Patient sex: F
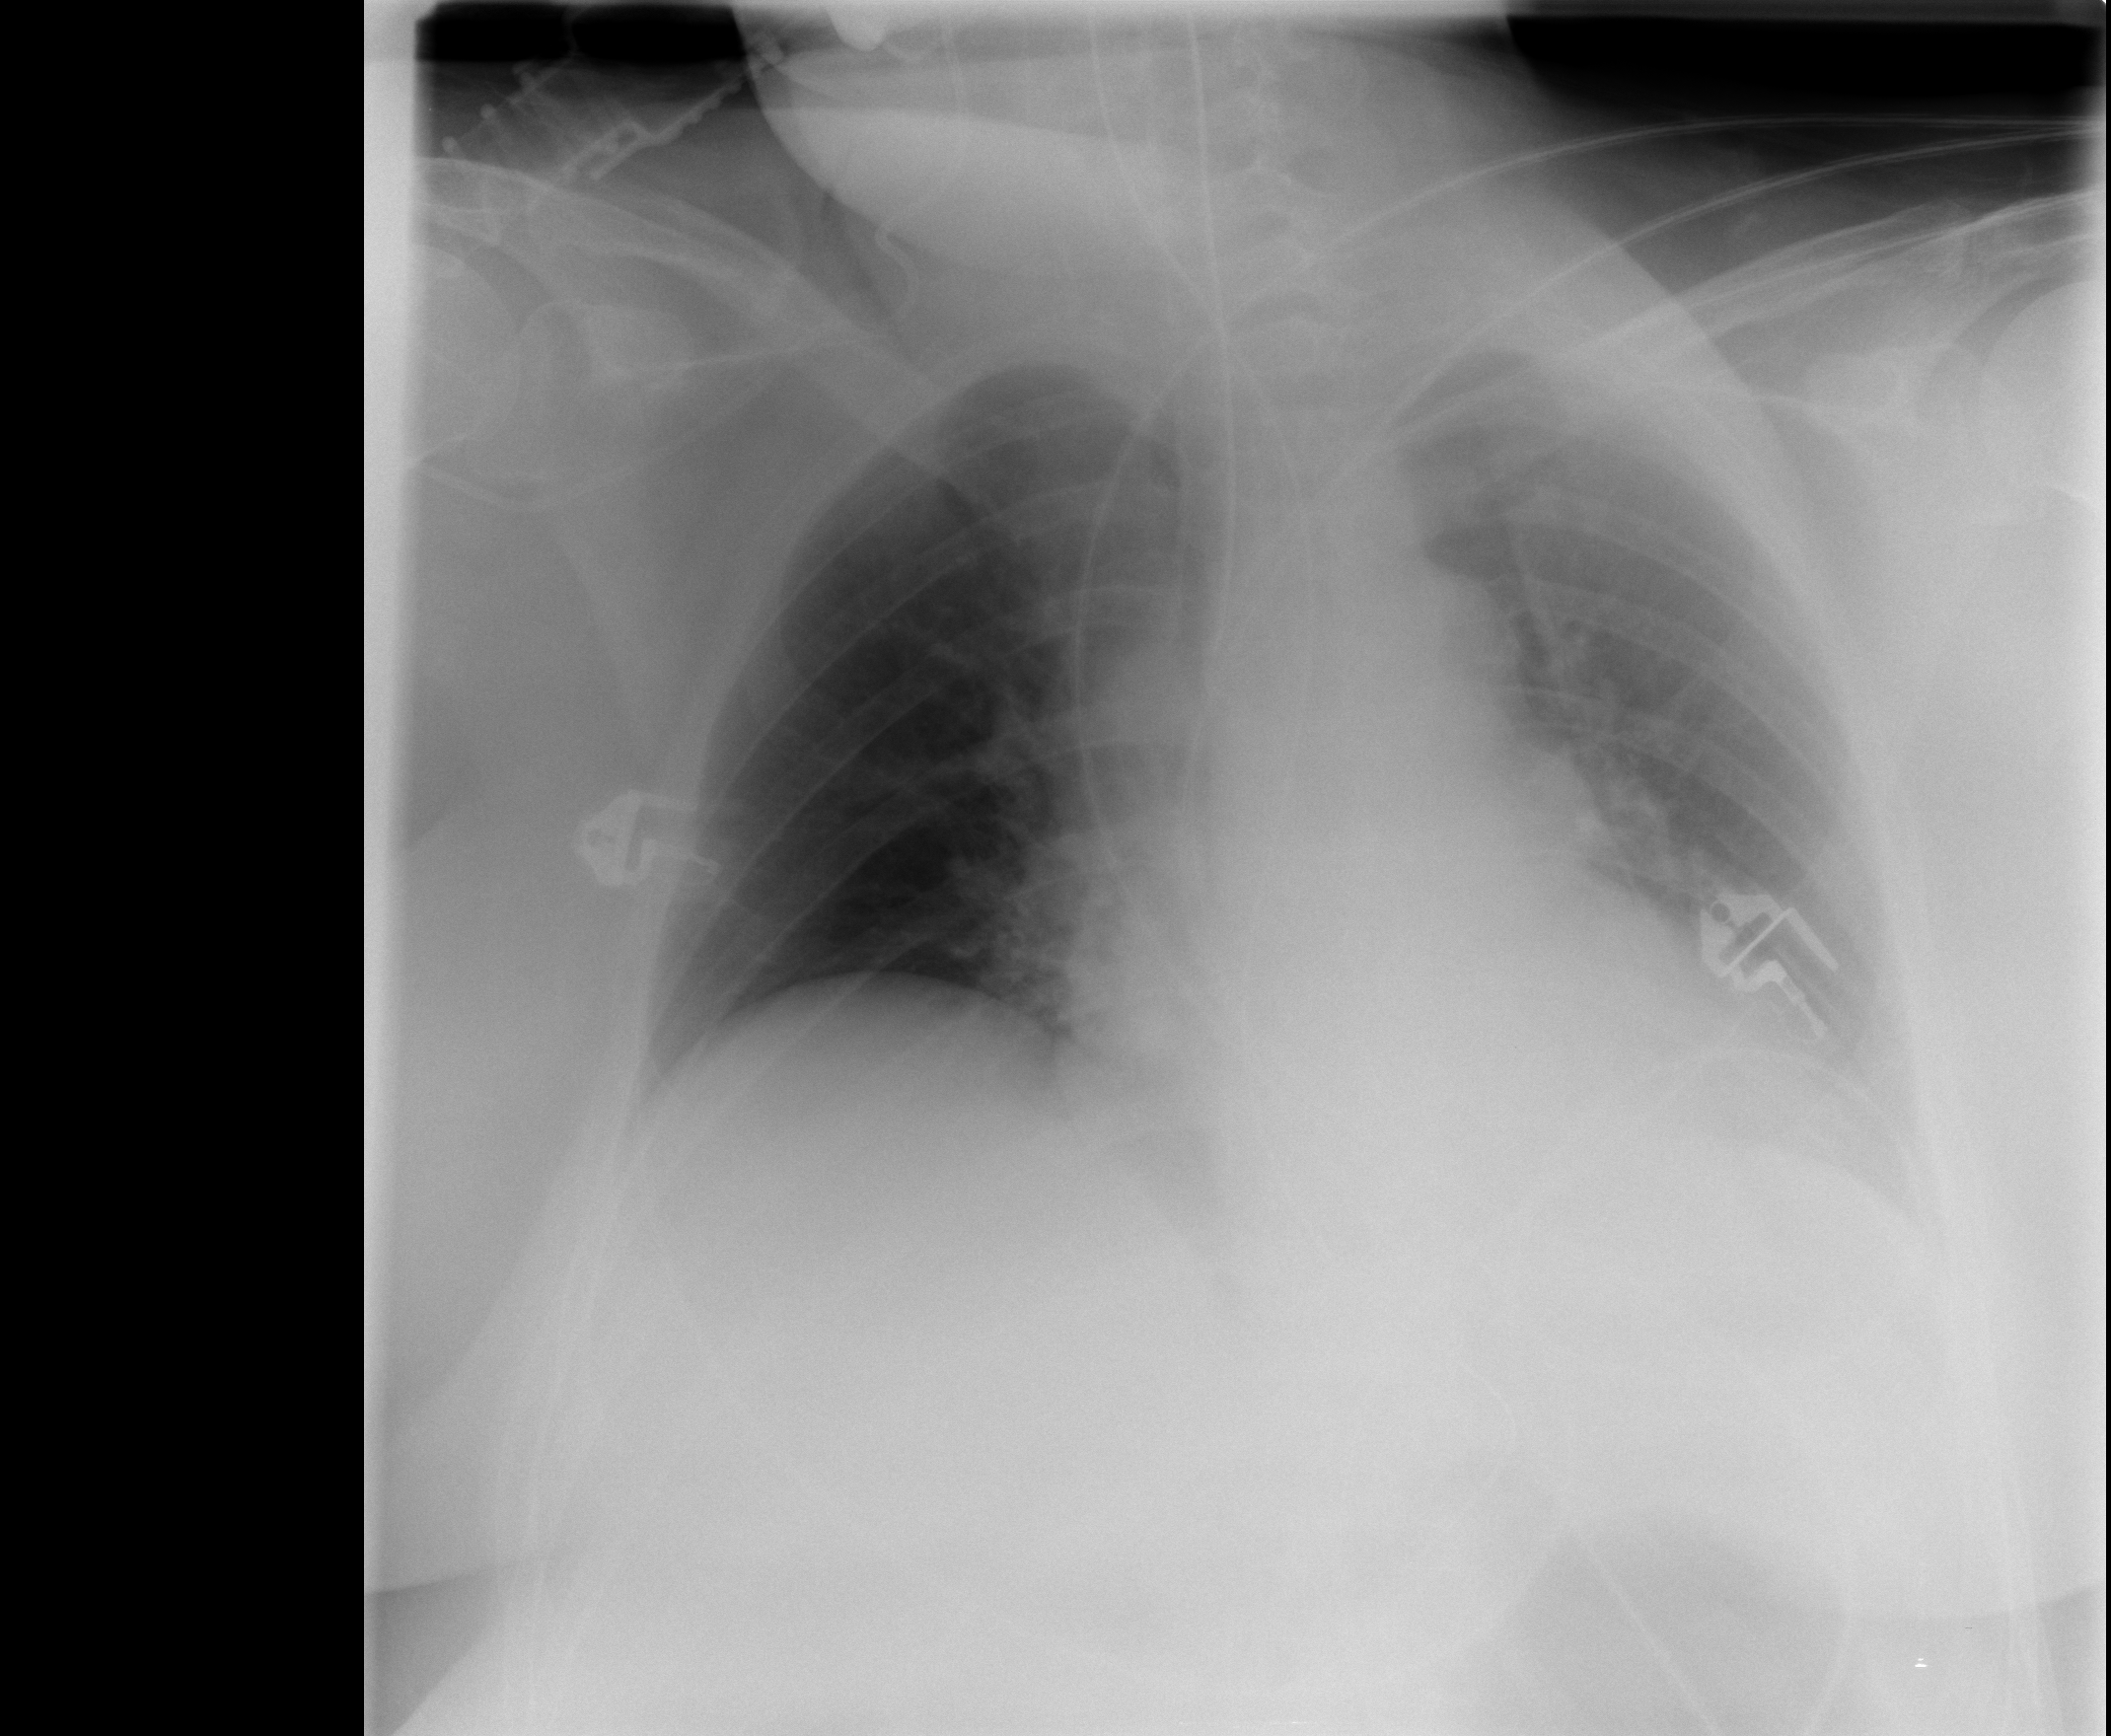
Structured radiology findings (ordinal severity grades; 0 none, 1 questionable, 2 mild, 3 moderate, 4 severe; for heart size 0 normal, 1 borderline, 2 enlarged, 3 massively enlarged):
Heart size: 0
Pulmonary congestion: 2
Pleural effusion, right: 0
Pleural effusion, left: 2
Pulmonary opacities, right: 0
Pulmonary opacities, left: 1
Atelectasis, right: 0
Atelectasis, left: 0